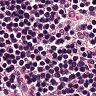
Metastatic tissue present: no